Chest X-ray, AP view. Patient: 46 years old, sex M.
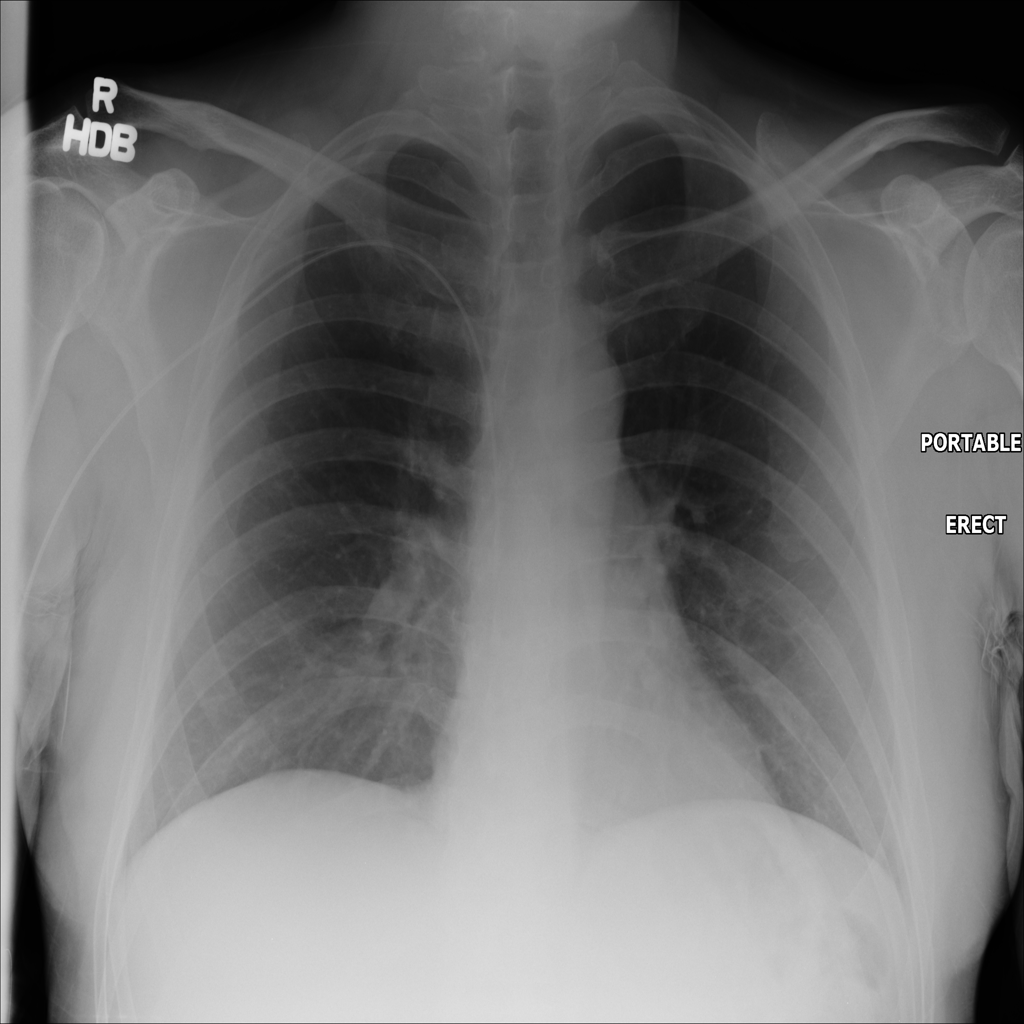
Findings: No Finding